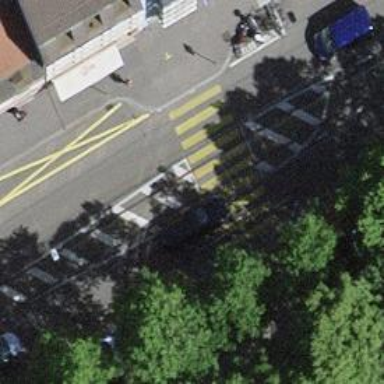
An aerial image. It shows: Railway crossing.